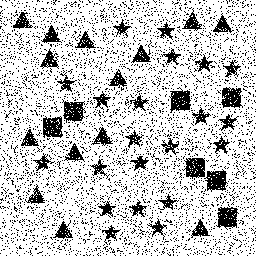
Squares: 7
Triangles: 14
Stars: 21
Total shapes: 42